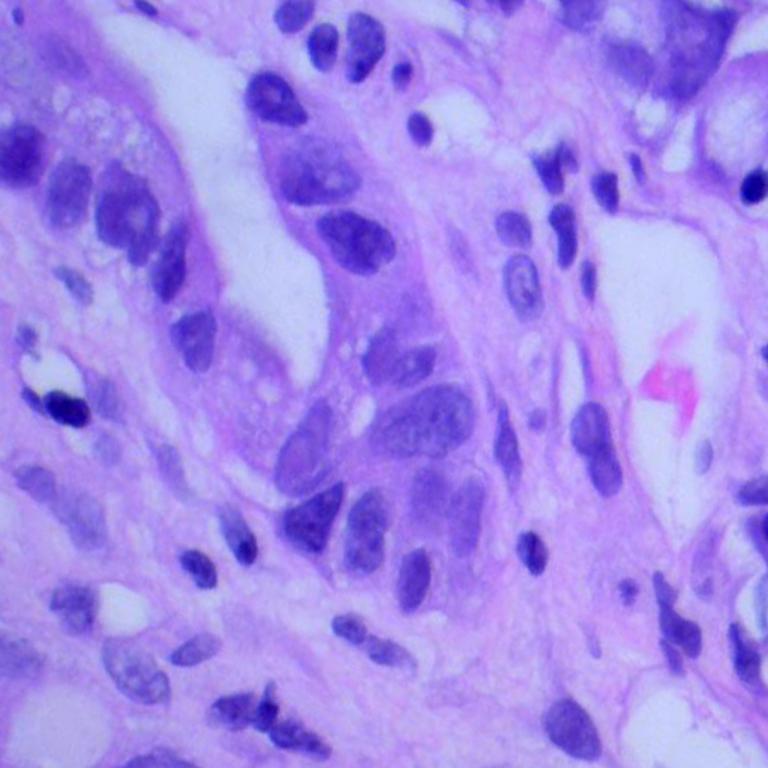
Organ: lung
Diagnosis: adenocarcinomas